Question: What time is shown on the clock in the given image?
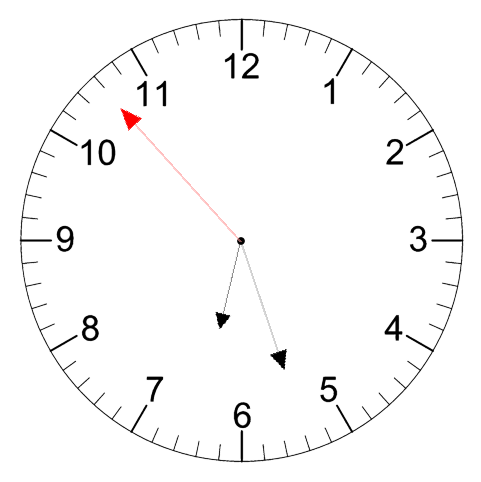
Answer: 06:26:53